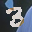
Label: 3